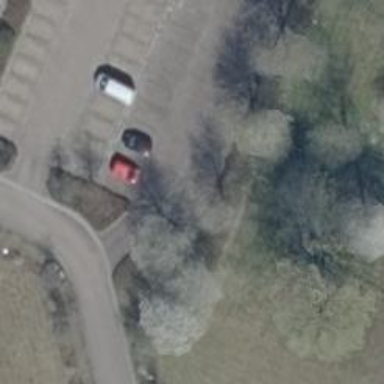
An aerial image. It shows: Parking aisle designated as service road.